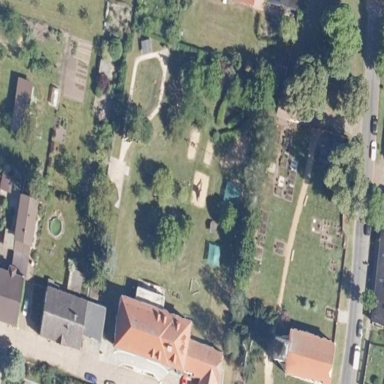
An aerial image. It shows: Kindergarten.